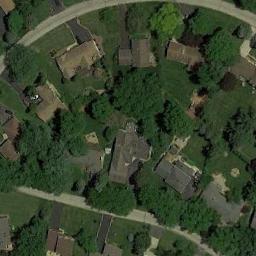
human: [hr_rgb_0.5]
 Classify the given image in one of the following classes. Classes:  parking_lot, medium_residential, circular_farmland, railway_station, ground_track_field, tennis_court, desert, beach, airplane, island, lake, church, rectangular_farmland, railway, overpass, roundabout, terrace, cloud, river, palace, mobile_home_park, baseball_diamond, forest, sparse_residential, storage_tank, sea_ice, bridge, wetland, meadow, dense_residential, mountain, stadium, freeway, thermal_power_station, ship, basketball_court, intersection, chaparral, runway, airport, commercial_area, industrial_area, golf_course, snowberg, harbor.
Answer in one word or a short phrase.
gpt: medium_residential